Question: I am trying to figure out a function for recording activity of a value, but still with no success. I will describe everything as detailed as possible to make the comfort you may need to suggest the answer.
---
- 'lineto(x, y)'- 'moveto(x, y)'-
---
What I want to achieve is this:

i.e I specify 'variable', 'minimum' and 'maximum' and the function
draws a line to the current state of the value, where a full height line will be the maximum. Also assume that 'height' is a variable that represents the height of the graph area (box).
---
What I have for now is this:
'''
(((current/height)*(range.maximum/height))/height)));
'''
..Which I think.. is a complete nonsense.
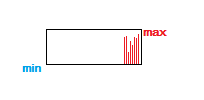
Answer: So you basically need to translate the interval [minimum, maximum] to the interval [0, height].
Using math :
[minimum, maximum] (-minimum) ->
[0, maximum-minimum] (/(max-min)) ->
[0, 1] -> (* height)
So the formula to represent x from [min,max] space in [0,height] space is
'''
xNew = ( (x-minimum)/(maximum-minimum) )* height; // extra pharathesis for clarity
'''
For your current variable you would have
'''
currentInBox = ( (current - minimum) / (maximum-minimum) ) * height
'''